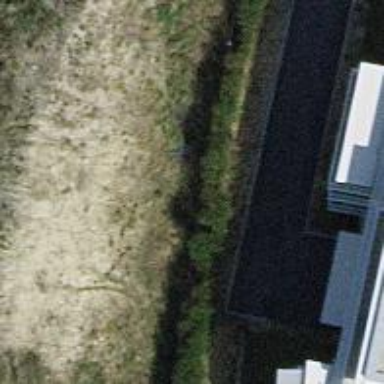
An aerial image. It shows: Hedge barrier.